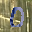
Label: 0